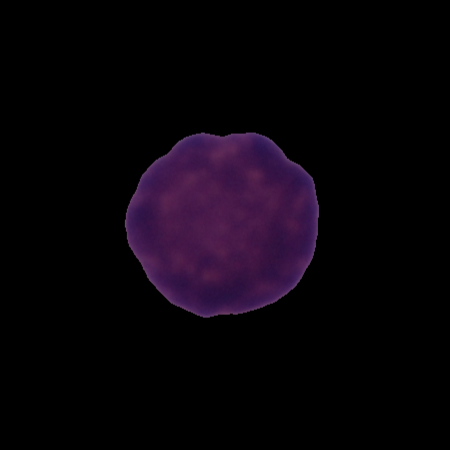
Label: healthy